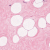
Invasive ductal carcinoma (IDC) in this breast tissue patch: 0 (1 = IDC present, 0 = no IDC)